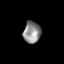
Tissue: skin
Cell type: T cells
Senescence score: 0.1247
Nuclear area (px): 367
Mean DAPI intensity: 140.24